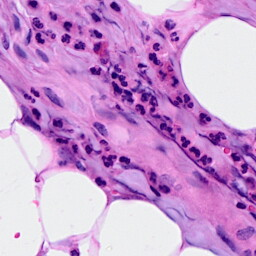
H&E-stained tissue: Breast